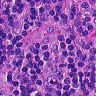
Metastatic tissue present: no